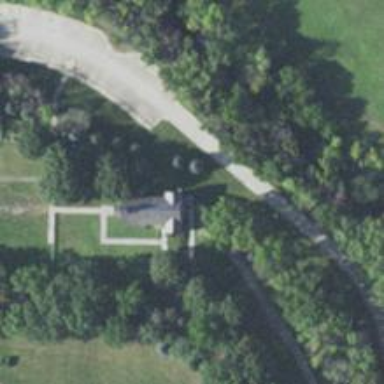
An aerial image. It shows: Path.